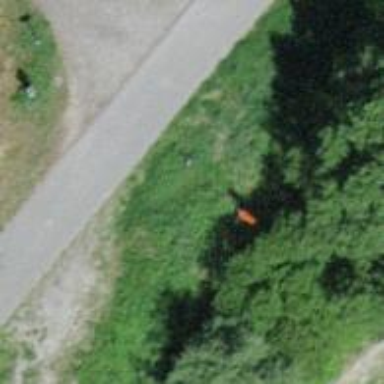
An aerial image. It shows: Pole supporting pipeline marker with roof cover.